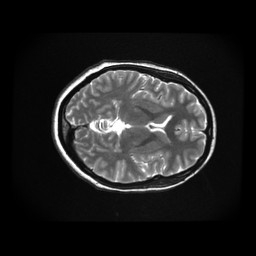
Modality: T2w
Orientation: axial
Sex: female
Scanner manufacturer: ge
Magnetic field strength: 3 T
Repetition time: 5 s
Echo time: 0.1007 s